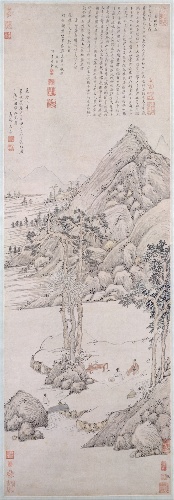
Title: 明   文嘉   為項元汴作山水圖   軸|Landscape dedicated to Xiang Yuanbian
Artist: Wen Jia
Artist bio: Chinese, 1501–1583
Date: dated 1578
Object type: Hanging scroll
Classification: Paintings
Medium: Hanging scroll; ink and color on paper
Culture: China
Period: Ming dynasty (1368–1644)
Dimensions: Image: 46 1/4 x 15 11/16 in. (117.5 x 39.8 cm)
Overall with mounting: 90 3/4 x 23 3/8 in. (230.5 x 59.4 cm)
Overall with knobs: 90 3/4 x 26 in. (230.5 x 66 cm)
Department: Asian Art
Credit line: Edward Elliott Family Collection, Purchase, The Dillon Fund Gift, 1981
Accession year: 1981
Repository: Metropolitan Museum of Art, New York, NY
Tags: Mountains|Landscapes